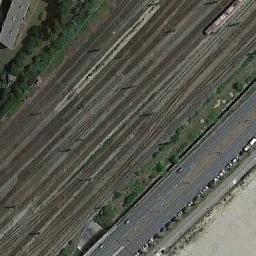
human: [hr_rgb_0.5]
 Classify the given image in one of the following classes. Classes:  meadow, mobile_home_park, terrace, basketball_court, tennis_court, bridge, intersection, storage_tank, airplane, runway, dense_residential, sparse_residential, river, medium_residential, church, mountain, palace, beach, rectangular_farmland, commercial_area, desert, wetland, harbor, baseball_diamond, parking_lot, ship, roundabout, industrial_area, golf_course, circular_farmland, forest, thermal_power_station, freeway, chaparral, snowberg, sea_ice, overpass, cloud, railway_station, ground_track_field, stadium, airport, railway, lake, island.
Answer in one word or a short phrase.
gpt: railway